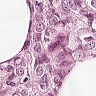
Metastatic tissue present: yes